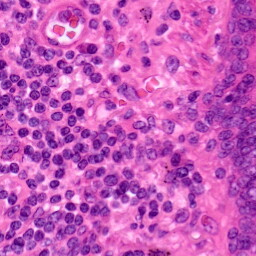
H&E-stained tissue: Lung